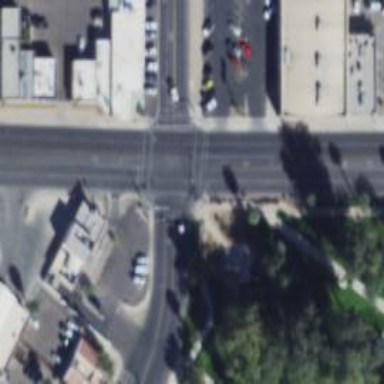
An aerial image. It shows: Solid stop line on the road marking.